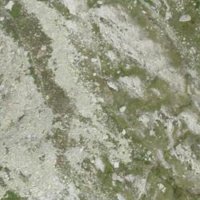
EUNIS habitat code: 31
Species observed at this site:
Boloria selene
Erebia epiphron